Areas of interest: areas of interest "Opalara Water Park (Yingyang Branch)"
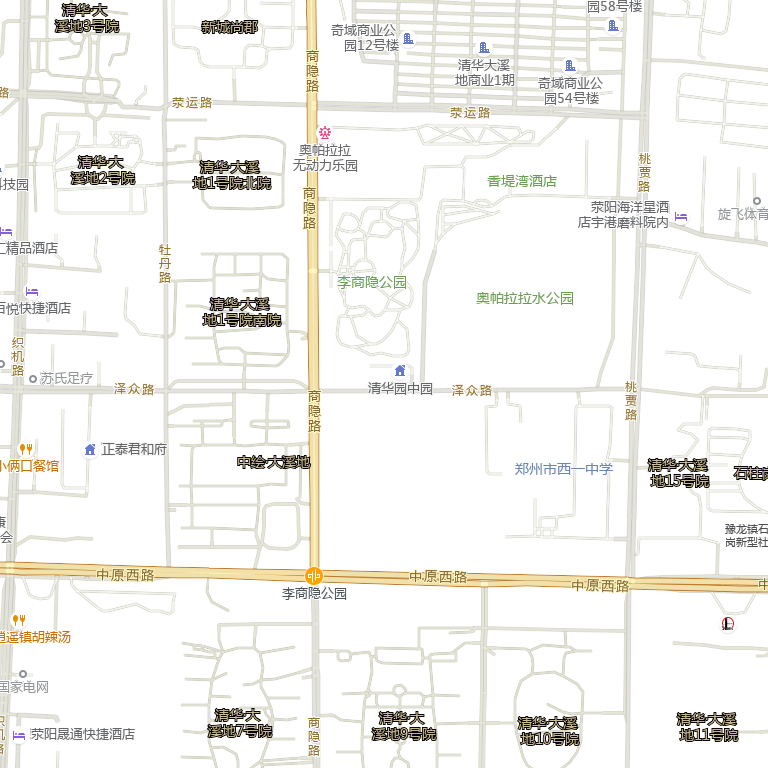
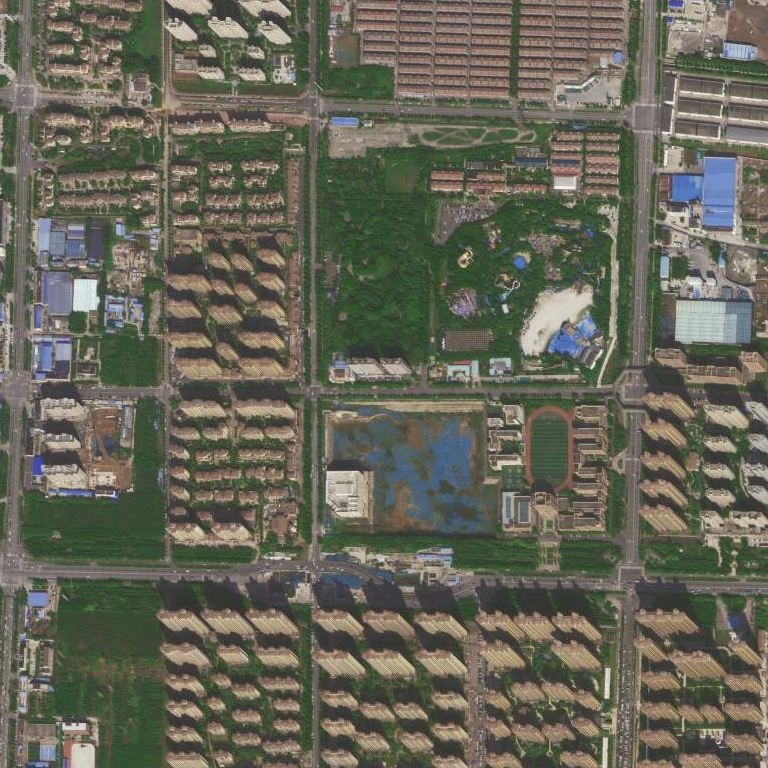